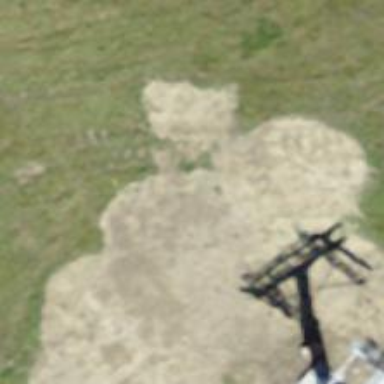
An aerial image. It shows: Pylon used for aerialway.